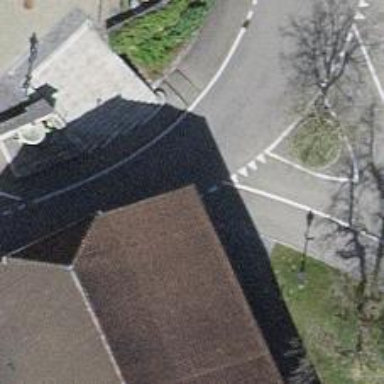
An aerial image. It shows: Set of steps on the road.